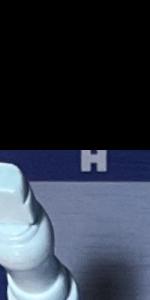
Label: Empty